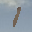
Label: 1